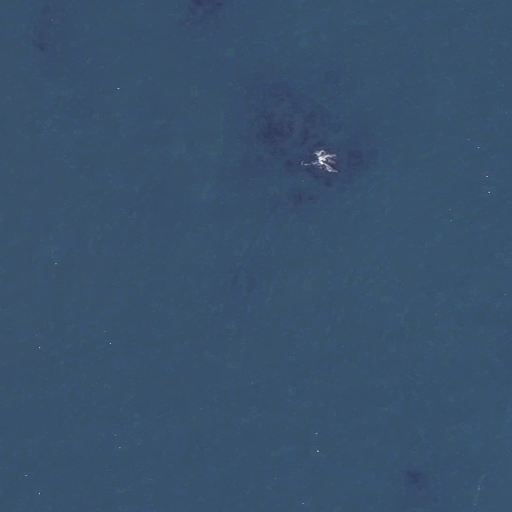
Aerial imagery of bar in Maine named Turnip Yard containing only open water